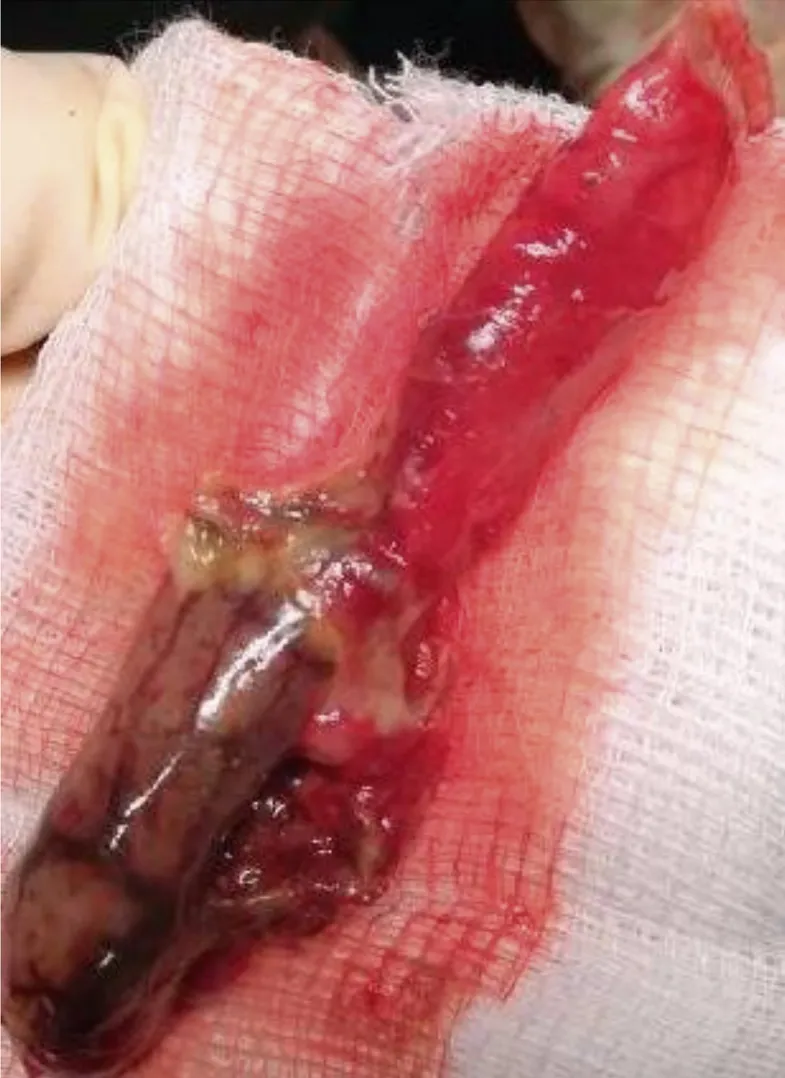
The gangrenous appendix after removal.
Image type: endoscopy (gi_endoscopy)